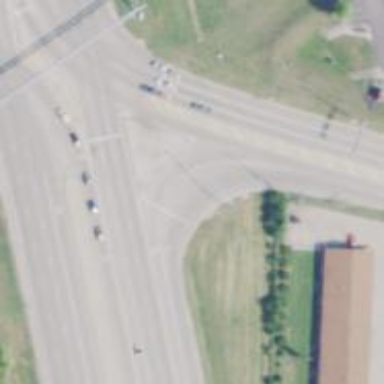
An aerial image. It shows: Solid stop line on the road marking.